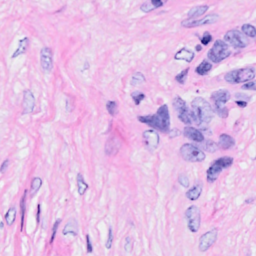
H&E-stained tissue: Breast